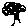
Label: tree